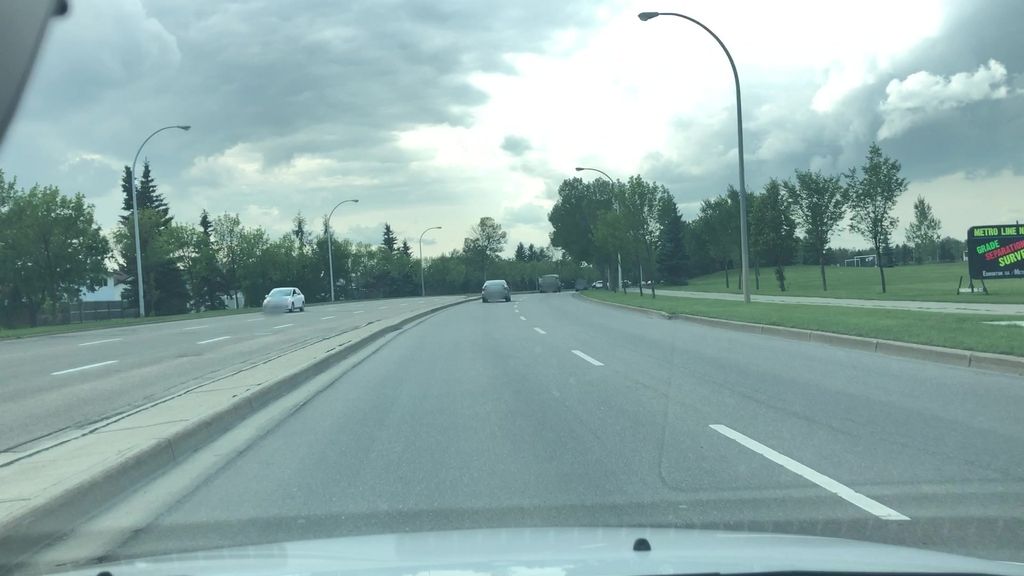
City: edmonton